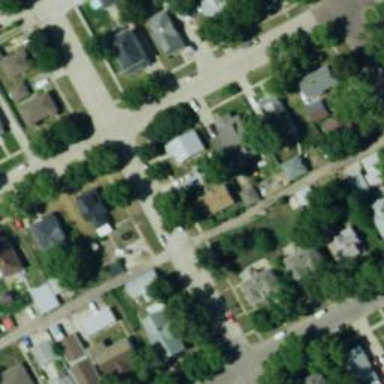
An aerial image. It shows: Alley classified as service road.